Question: I've created a very simple empty web-page with the only link to a 'lodash' library.
Then (directly in Chrome console) I create a simple class:
'''
window.class = function() {
this.bound = _.bind(this.toBind, this);
}
window.class.prototype.toBind = function() {
this.value = 'value';
}
'''
Instances of this class will have only 1 property 'value' and 2 methods: 'toBind' and 'bound' (which is a bound version of 'toBind').
Then I take a heap snapshot via Chrome dev toolbar - Snapshot1 - this is the initial state of heap.
Then I create an instance of 'class' and delete it:
'''
window.obj = new window.class()
window.obj = null;
delete window.obj;
'''
And finally I take another heap snapshot.
I expect that the 'obj' instance is no longer alive as there are no more references to it (the only one was window.obj but in the last step it was removed). But the comparison of two heap snapshot shows that the object is still alive seems that lodash itself references to it (tested in Chrome 34.0.1847.131).

Can someone explain if this is a real memory leak inside lodash? Or is there any secret meaning of such behavior?
the native <URL> works correctly.
Thanks a lot!
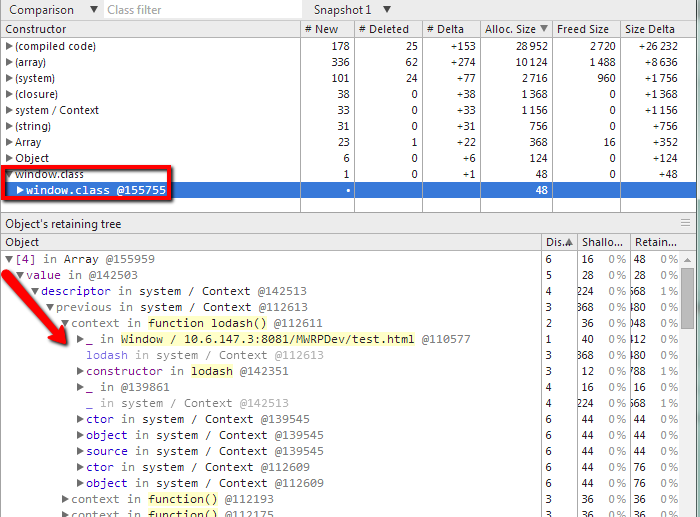
Answer: It was a bug in lodash. Will be fixed in version next to 2.4.1.
Bugtracking <URL>.